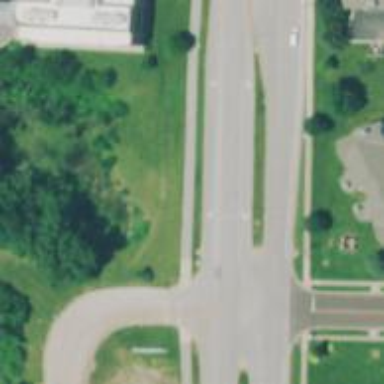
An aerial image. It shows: Road with dash markings.